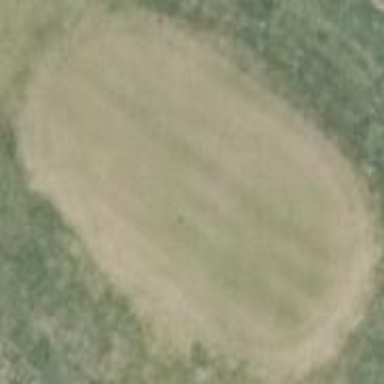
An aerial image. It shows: Golf green.